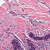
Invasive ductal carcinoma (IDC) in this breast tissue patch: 0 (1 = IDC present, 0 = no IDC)